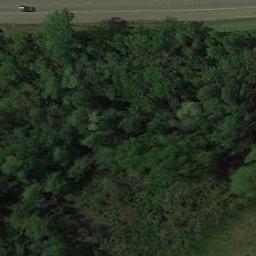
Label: forest